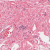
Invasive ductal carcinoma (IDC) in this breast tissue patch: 0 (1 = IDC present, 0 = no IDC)